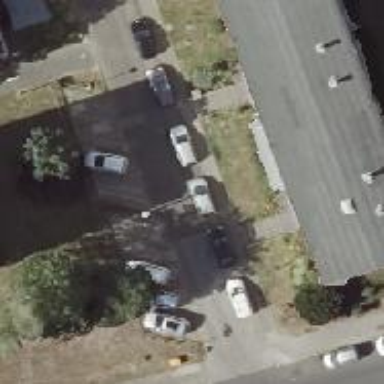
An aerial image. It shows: Living street.